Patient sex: M
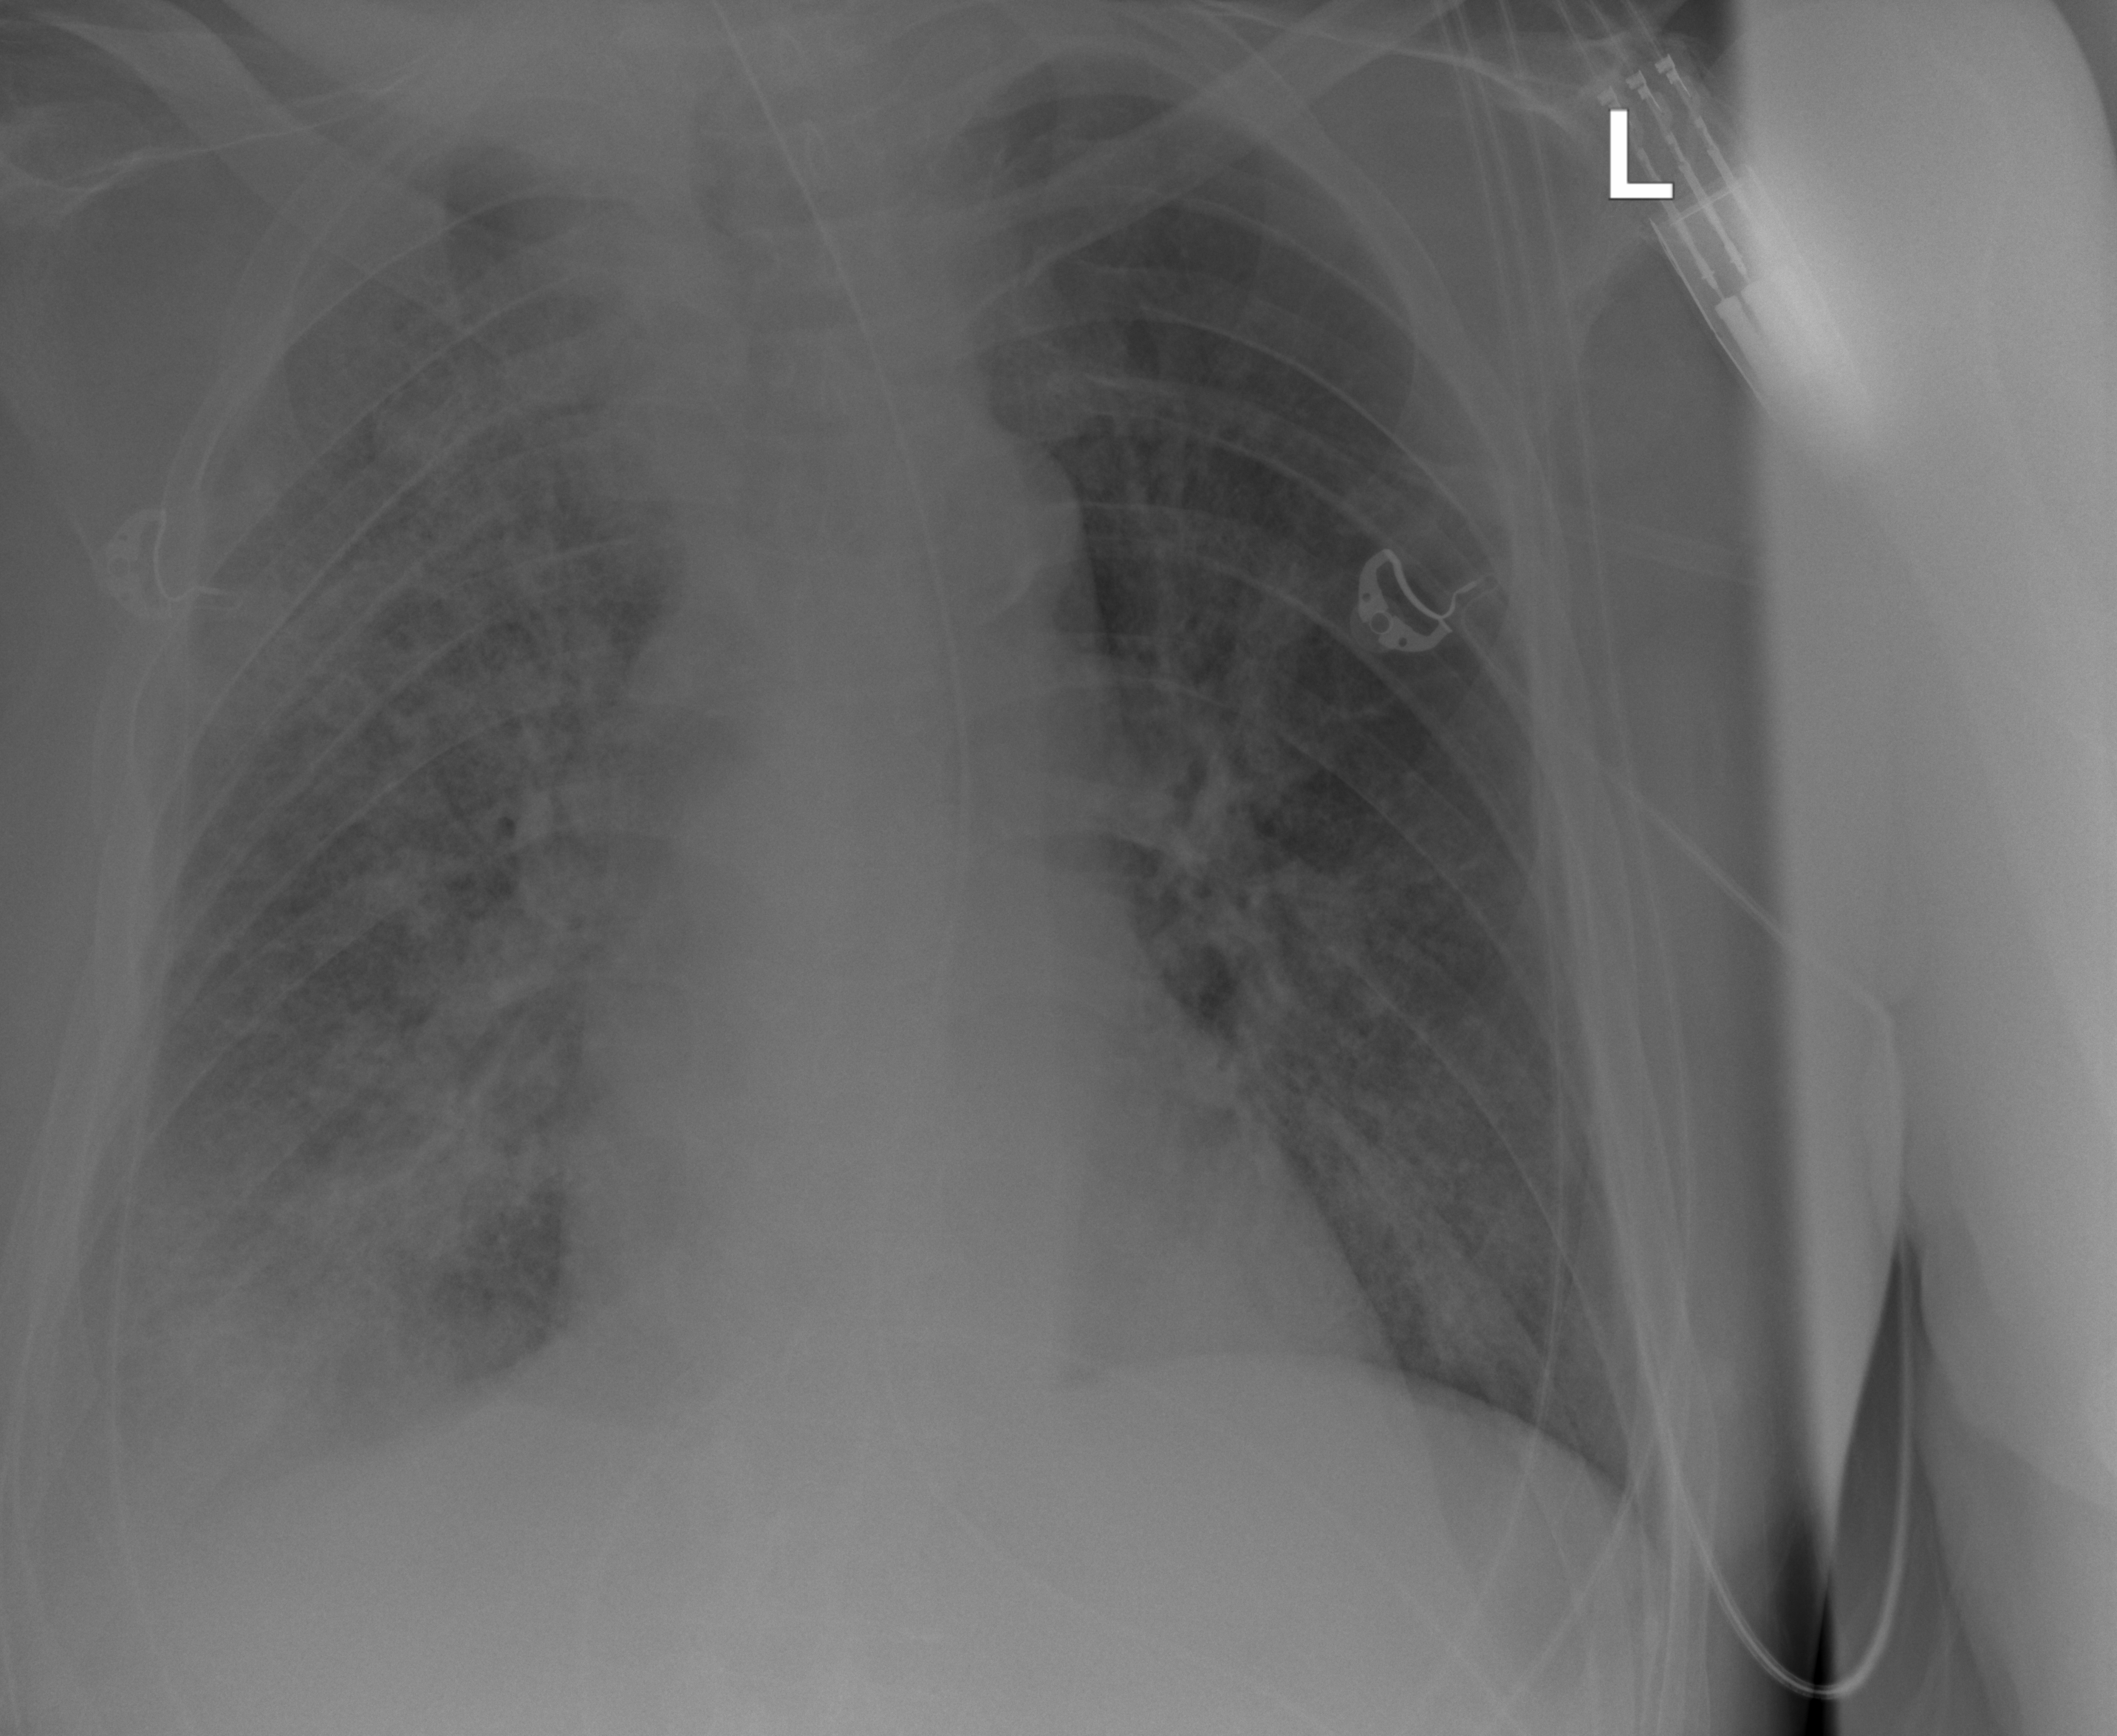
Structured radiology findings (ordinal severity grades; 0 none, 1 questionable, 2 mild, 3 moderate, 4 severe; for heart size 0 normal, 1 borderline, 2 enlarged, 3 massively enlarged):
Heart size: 2
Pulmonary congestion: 2
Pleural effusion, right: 2
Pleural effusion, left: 0
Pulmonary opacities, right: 3
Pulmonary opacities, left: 2
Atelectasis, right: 2
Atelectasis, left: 2